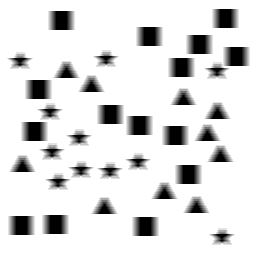
Squares: 15
Triangles: 10
Stars: 11
Total shapes: 36